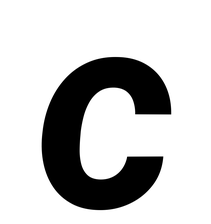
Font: Roboto-Italic_Bold_Italic